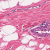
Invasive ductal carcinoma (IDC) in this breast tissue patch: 0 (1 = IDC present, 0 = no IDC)